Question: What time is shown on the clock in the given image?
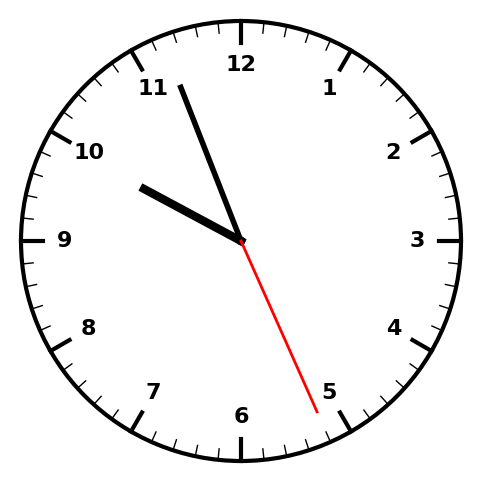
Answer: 09:56:26